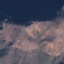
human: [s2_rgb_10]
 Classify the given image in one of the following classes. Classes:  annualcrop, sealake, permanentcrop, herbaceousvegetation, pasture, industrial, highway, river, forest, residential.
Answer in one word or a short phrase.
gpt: HerbaceousVegetation